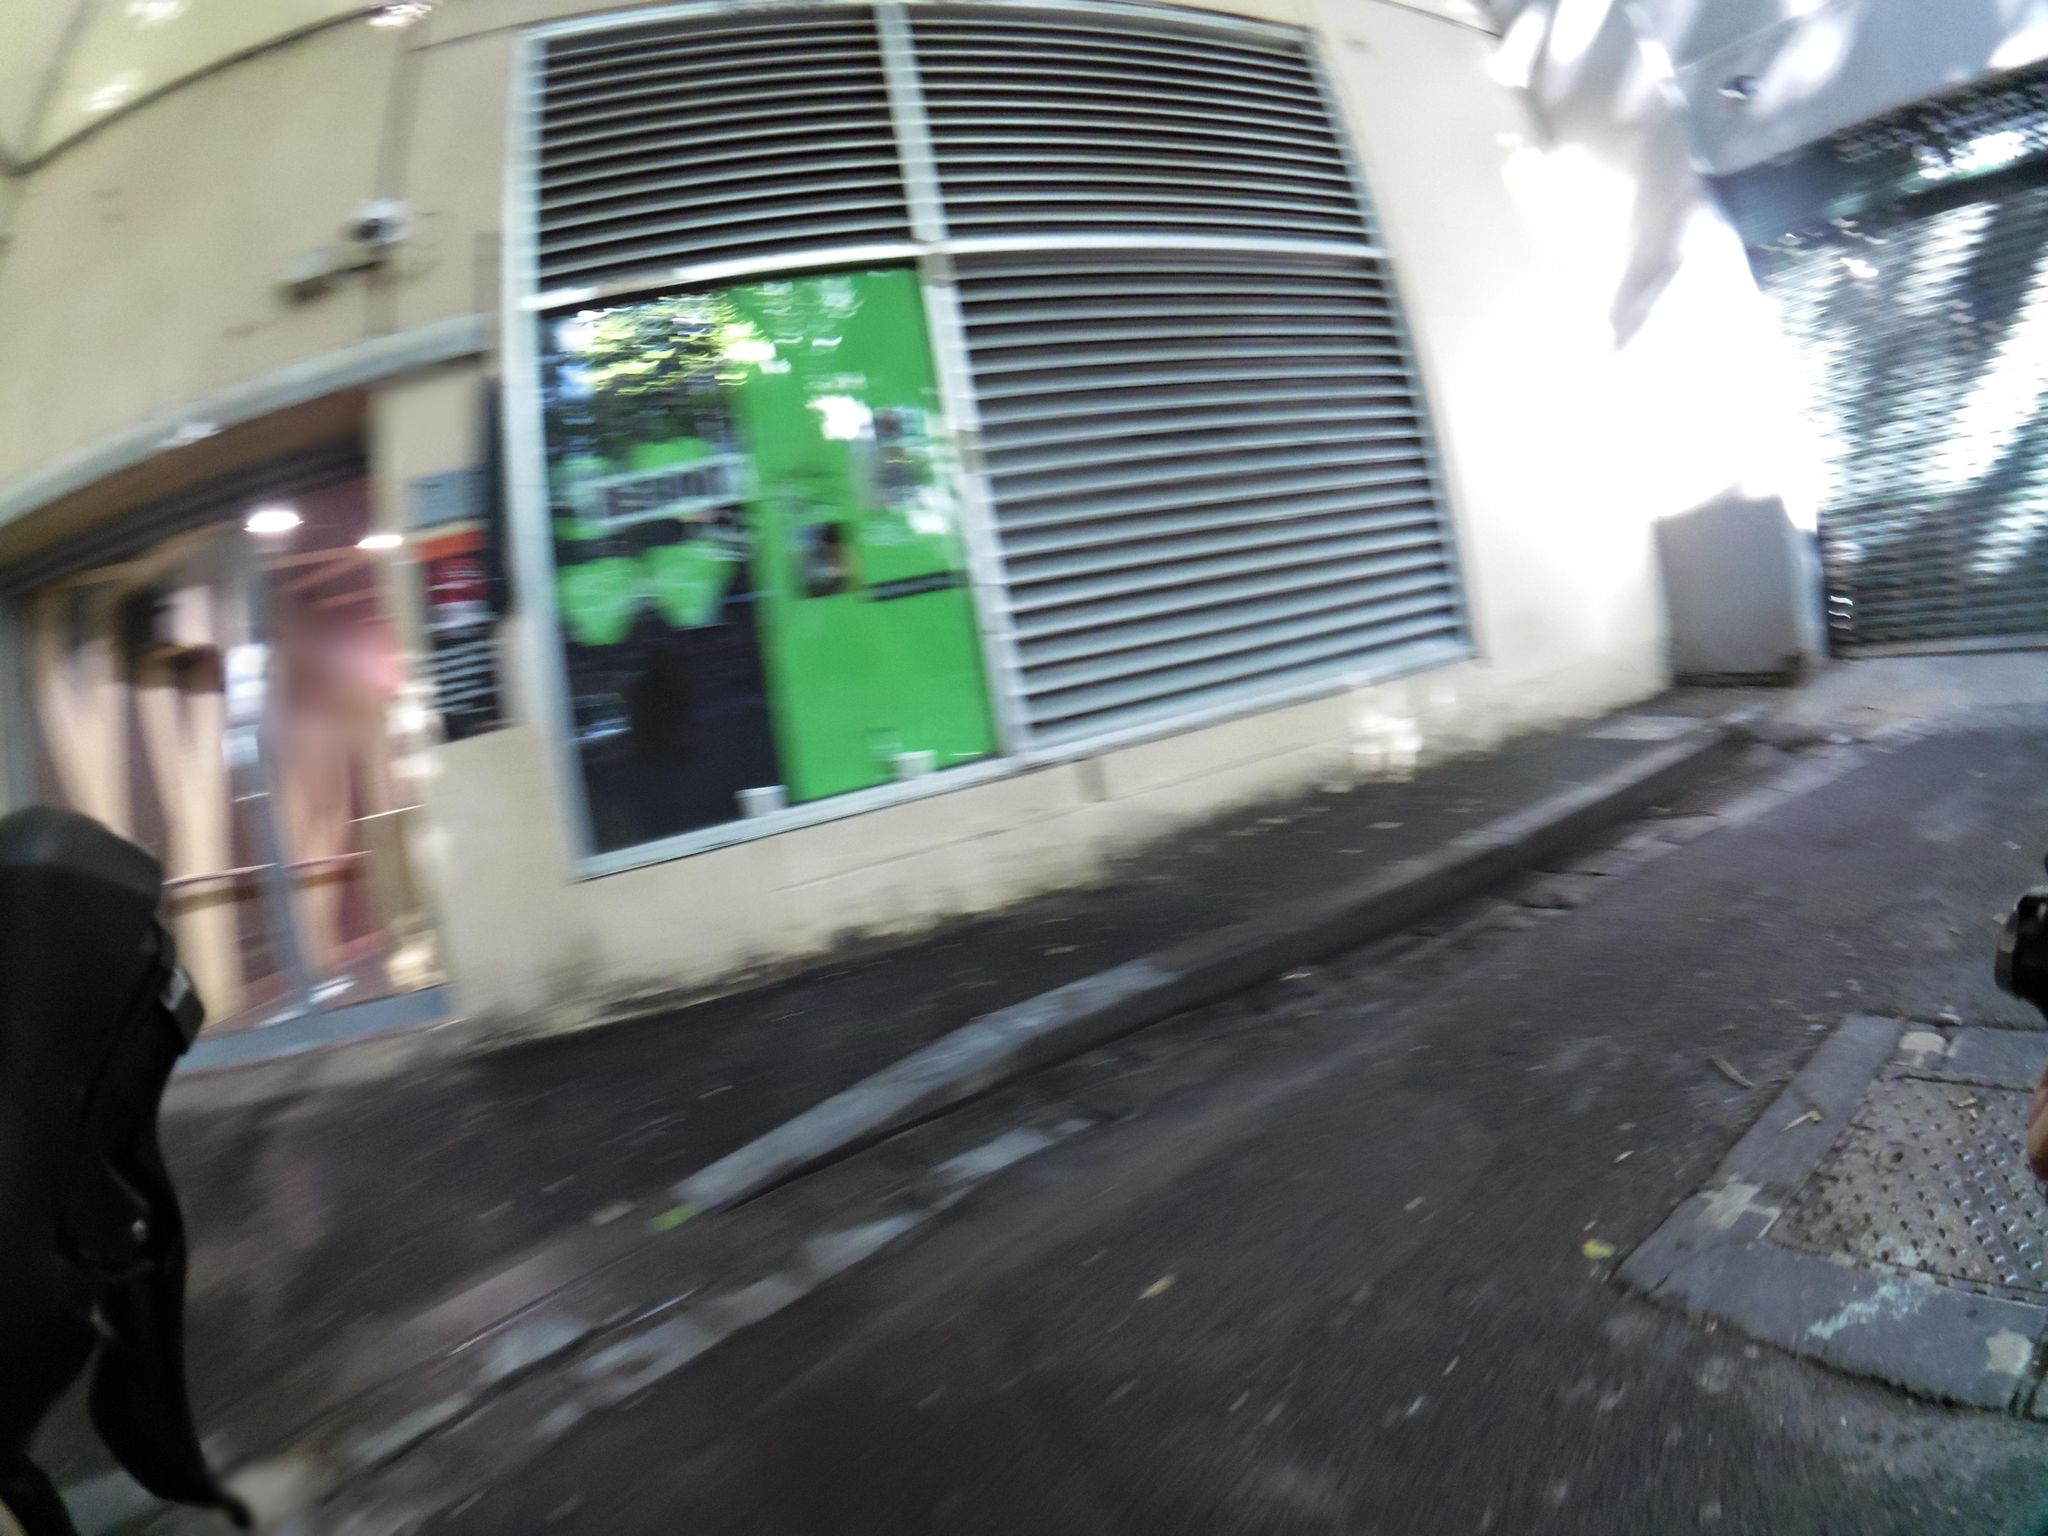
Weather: snowy
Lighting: day
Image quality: slightly poor
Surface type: walking surface
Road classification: footway, corridor, service
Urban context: urban centre
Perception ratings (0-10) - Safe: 0.92, Lively: 5.53, Beautiful: 1.36, Boring: 1.13, Depressing: 1.16, Wealthy: 0.64